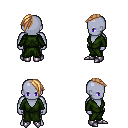
a pixel art fantasy rpg character, male body template, dark elf, purple skin, green robe, metal pants, light blonde long mohawk hairstyle, metal boots, four views (front, back, left, right), 2x2 character sprite sheet, small pixel art, hard edges, no anti-aliasing